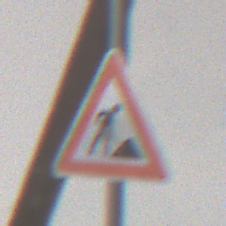
Verkehrszeichen: Arbeitsstelle
Umgebung: Roofed, Urban
Tageszeit: MorningAfternoon
Wetter: PartlyCloudy
Licht: Natural
Jahreszeit: NotSpecified
Kontrast: MediumContrast